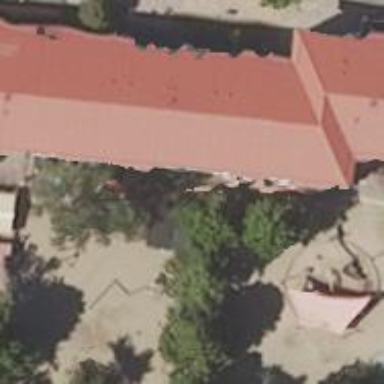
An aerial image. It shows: School building.